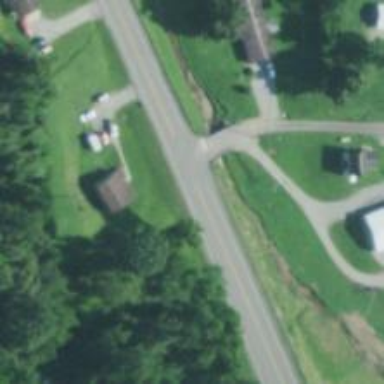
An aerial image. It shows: Residential road with asphalt surface that crosses over beam bridge.